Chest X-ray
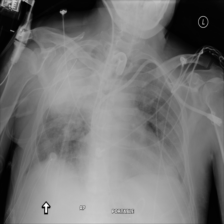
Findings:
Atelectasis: negative
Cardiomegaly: negative
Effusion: negative
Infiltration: negative
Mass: negative
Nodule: negative
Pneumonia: negative
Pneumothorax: negative
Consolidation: negative
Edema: negative
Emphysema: negative
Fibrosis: negative
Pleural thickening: negative
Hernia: negative